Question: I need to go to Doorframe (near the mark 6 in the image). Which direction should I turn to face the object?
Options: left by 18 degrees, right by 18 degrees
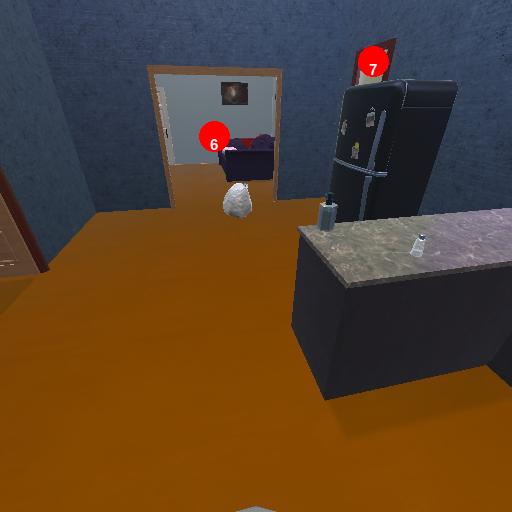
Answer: left by 18 degrees